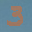
Label: 3